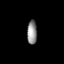
Tissue: lung
Cell type: Fibroblasts
Senescence score: 0.5731
Nuclear area (px): 230
Mean DAPI intensity: 143.143